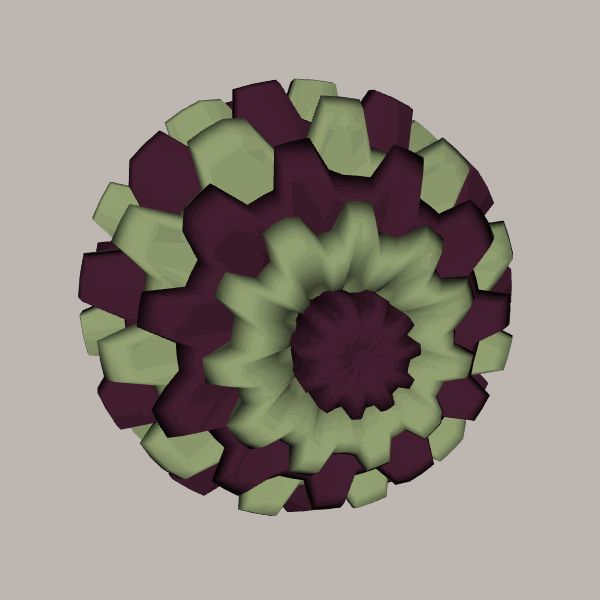
Background: light